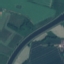
Land use / land cover: River